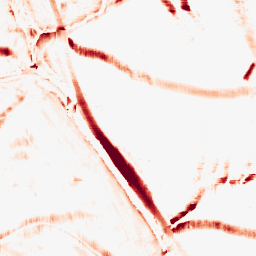
Category: morphological
Decomposition family: morphological_square
Decomposition parameters: operation: opening
size: 15
Upsampling method: regularized
Upsampling parameters: scale: 2
lambda_reg: 0.001
Upsampling scale: 2